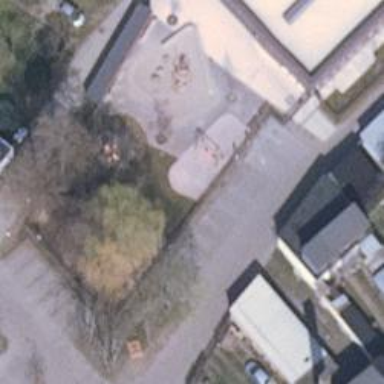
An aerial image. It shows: Kindergarten.